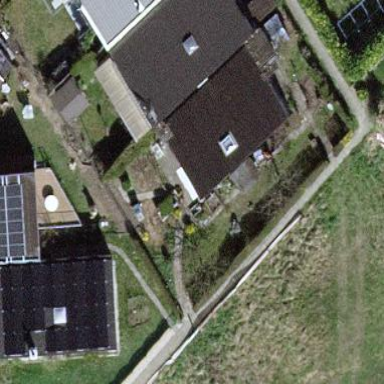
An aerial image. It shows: Semidetached house.